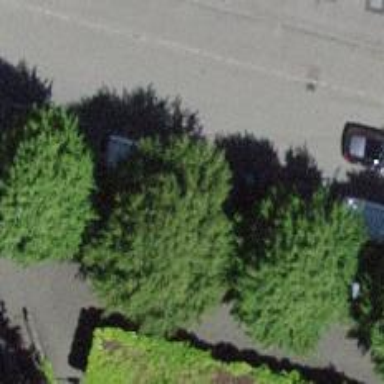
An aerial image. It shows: Avenue lined with trees.